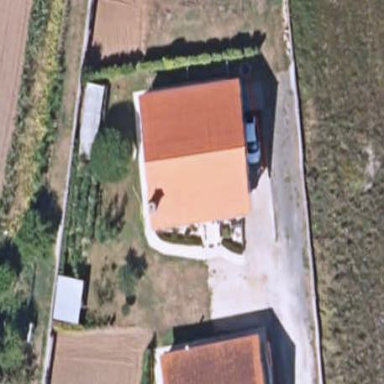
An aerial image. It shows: Simple and straightforward house.